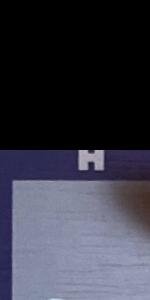
Label: Empty